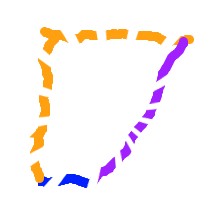
Shape: trapezoid